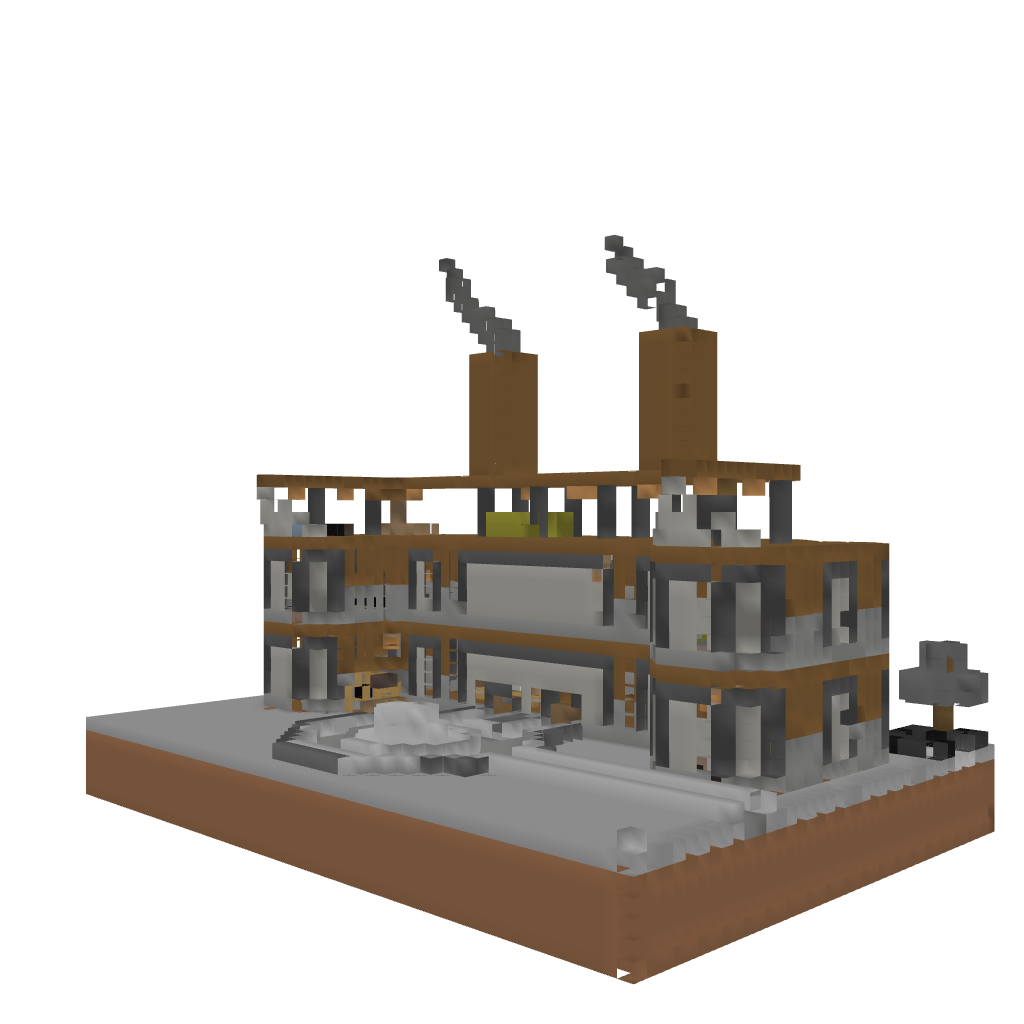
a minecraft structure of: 3 Story Mansion. Rustic style. |live on IP in post|